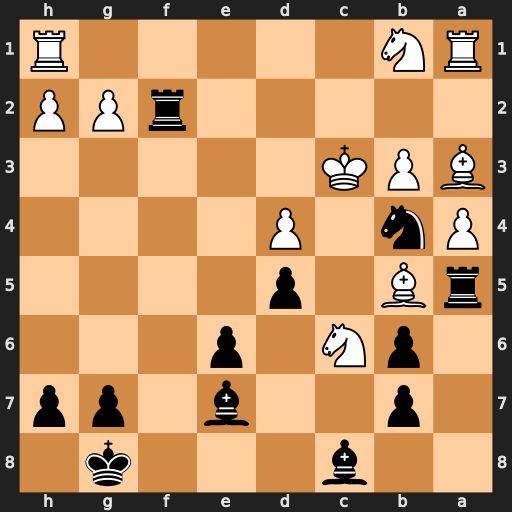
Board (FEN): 2b3k1/1p2b1pp/1pN1p3/rB1p4/Pn1P4/BPK5/5rPP/RN5R
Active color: b
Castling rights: -
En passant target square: -
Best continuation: Rc2#